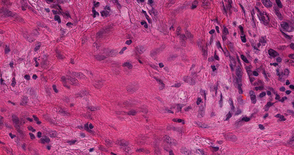
Tumor epithelial tissue: no
Tumor-associated stroma tissue: yes
Normal tissue: no